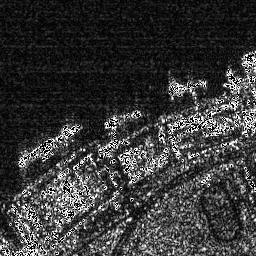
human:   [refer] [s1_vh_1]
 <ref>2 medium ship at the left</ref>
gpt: <box>[[21, 46, 32, 54, 0]], [[5, 52, 21, 65, 0]]</box>